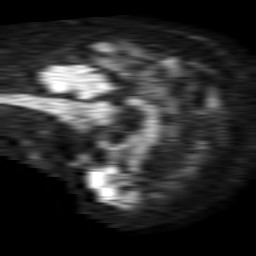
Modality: TRACE
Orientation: sagittal
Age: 61
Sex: male
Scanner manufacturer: philips
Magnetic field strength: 1.5 T
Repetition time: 3.63 s
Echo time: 0.07155 s